Question: I have a 'div' that is 100% height, 70% viewport height, and 'overflow:scroll'.
Now I want to create an overlaying 'div' which touch devices can use to scroll the whole page instead of the 'div'.

I created a 'div' with 'position:absolute' and full page height. If Android users drag on this 'div', the whole page scrolls, like expected. However, on iOS7 the underlying 'div' is scrolled, like the touch event goes right trough the 'div'.
<URL>
'''
.scrollDiv{
width:100%;
height:200px;
overflow-y:scroll;
border:solid 1px #f00;
-webkit-overflow-scrolling: touch;
}
.pageScroller{
position:absolute;
right:0;
top:0;
bottom:0;
width:50%;
background-color: rgba(0,0,0,0.7);
}
'''
If you use iOS7 and drag on the page 'div' over the scrolling 'div', the scrolling 'div' is scrolled instead of the page.
Does anybody know a solution for this?
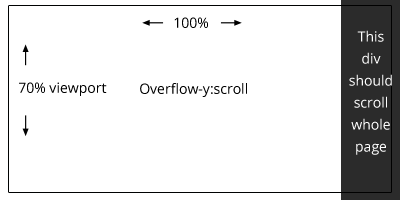
Answer: On your '.pageScroller' scroller element, add the 'overflow-y: scroll;' and '-webkit-overflow-scrolling: touch;' attributes, together with a postive 'z-index'. That prevents the scroll action to reach the "layer" beneath.
'''
.pageScroller{
position:absolute;
right:0;
top:0;
bottom:0;
width:50%;
z-index: 1;
background-color: rgba(0,0,0,0.7);
overflow-y:scroll;
-webkit-overflow-scrolling: touch;
}
'''
Check this JSfiddle: <URL>